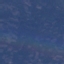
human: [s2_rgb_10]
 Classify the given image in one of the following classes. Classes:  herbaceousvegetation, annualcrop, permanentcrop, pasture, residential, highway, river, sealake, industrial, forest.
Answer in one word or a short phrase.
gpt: HerbaceousVegetation